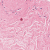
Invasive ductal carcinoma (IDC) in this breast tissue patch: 0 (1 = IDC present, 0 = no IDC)